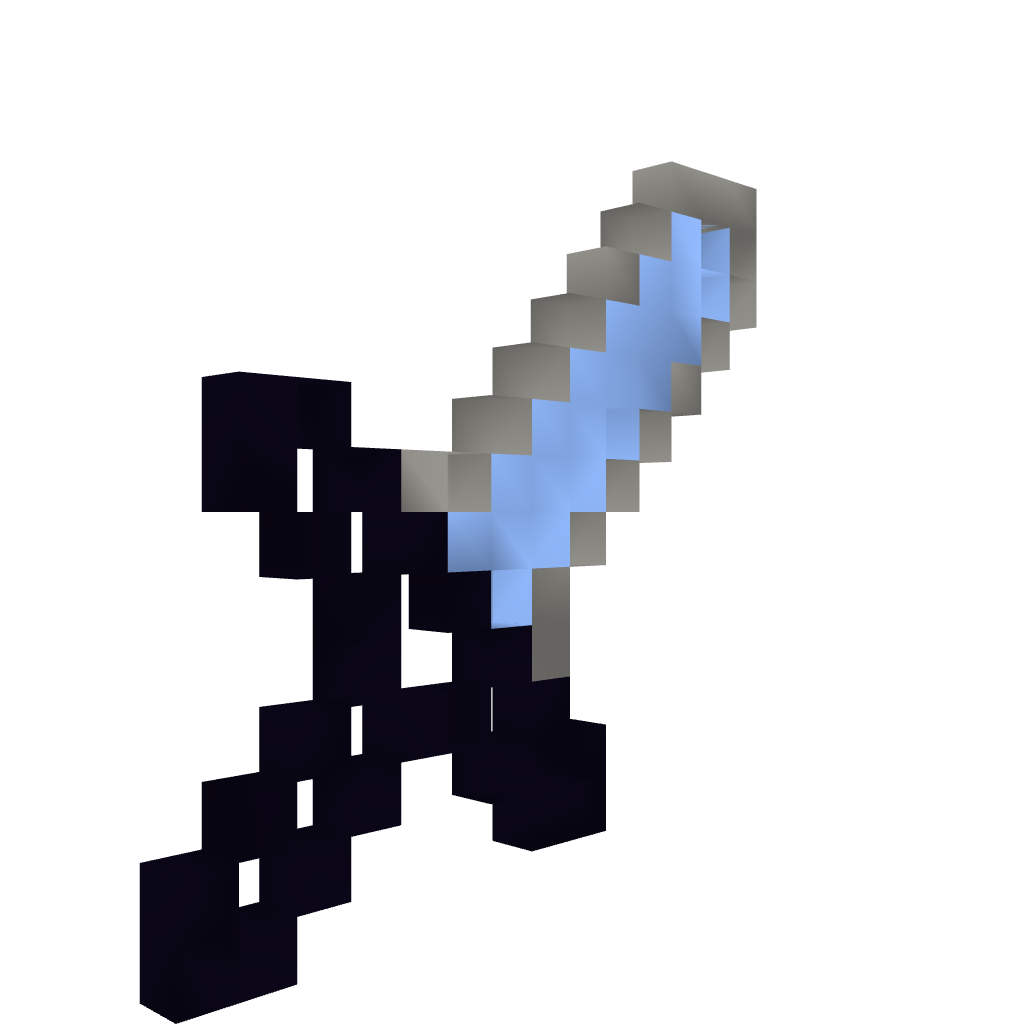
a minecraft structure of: Ice sword